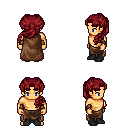
a pixel art fantasy rpg character, male body template, human, tanned skin, brown cape, robe skirt, brunette princess hairstyle, cloth bracers, black shoes, four views (front, back, left, right), 2x2 character sprite sheet, small pixel art, hard edges, no anti-aliasing